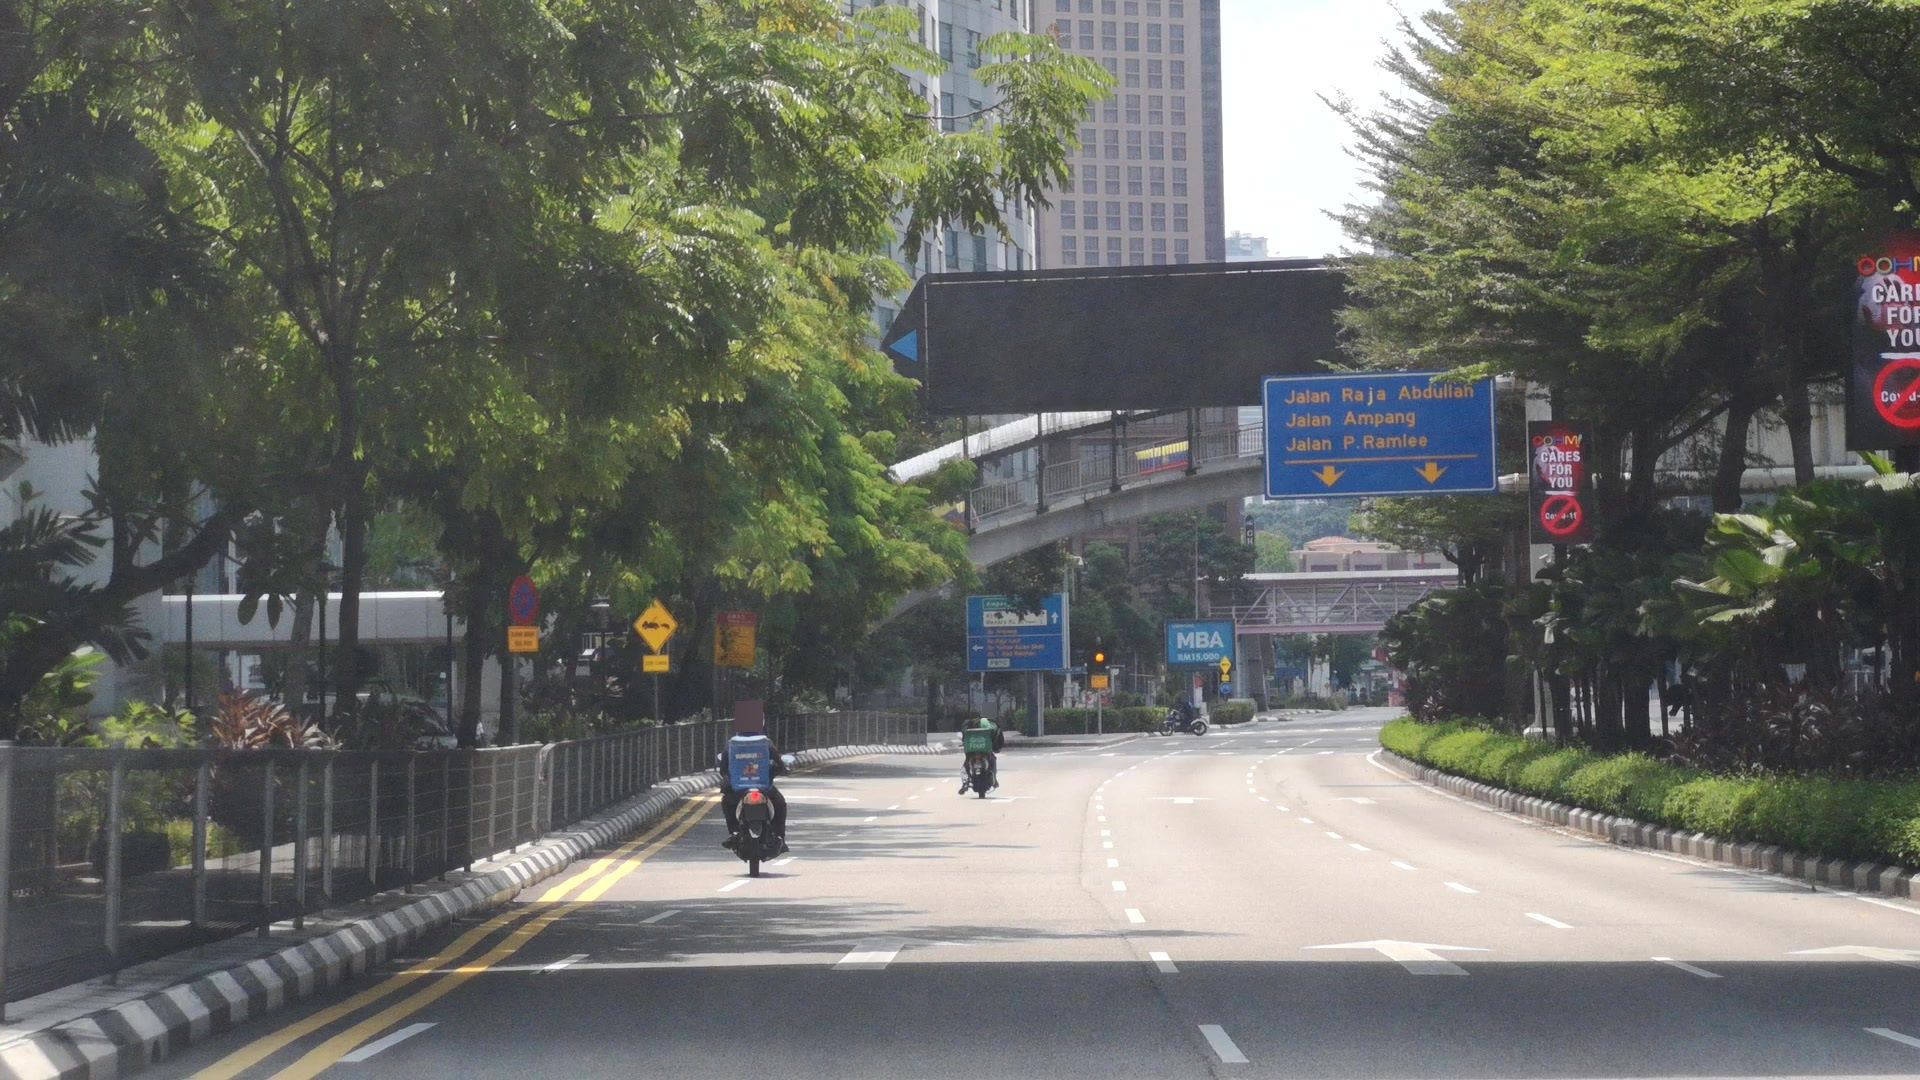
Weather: clear
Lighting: day
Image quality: good
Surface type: driving surface
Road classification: footway, track, steps
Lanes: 1
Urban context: urban centre
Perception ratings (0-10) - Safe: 8.4, Lively: 7.18, Beautiful: 6.85, Boring: 2.75, Depressing: 4.58, Wealthy: 8.56